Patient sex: M
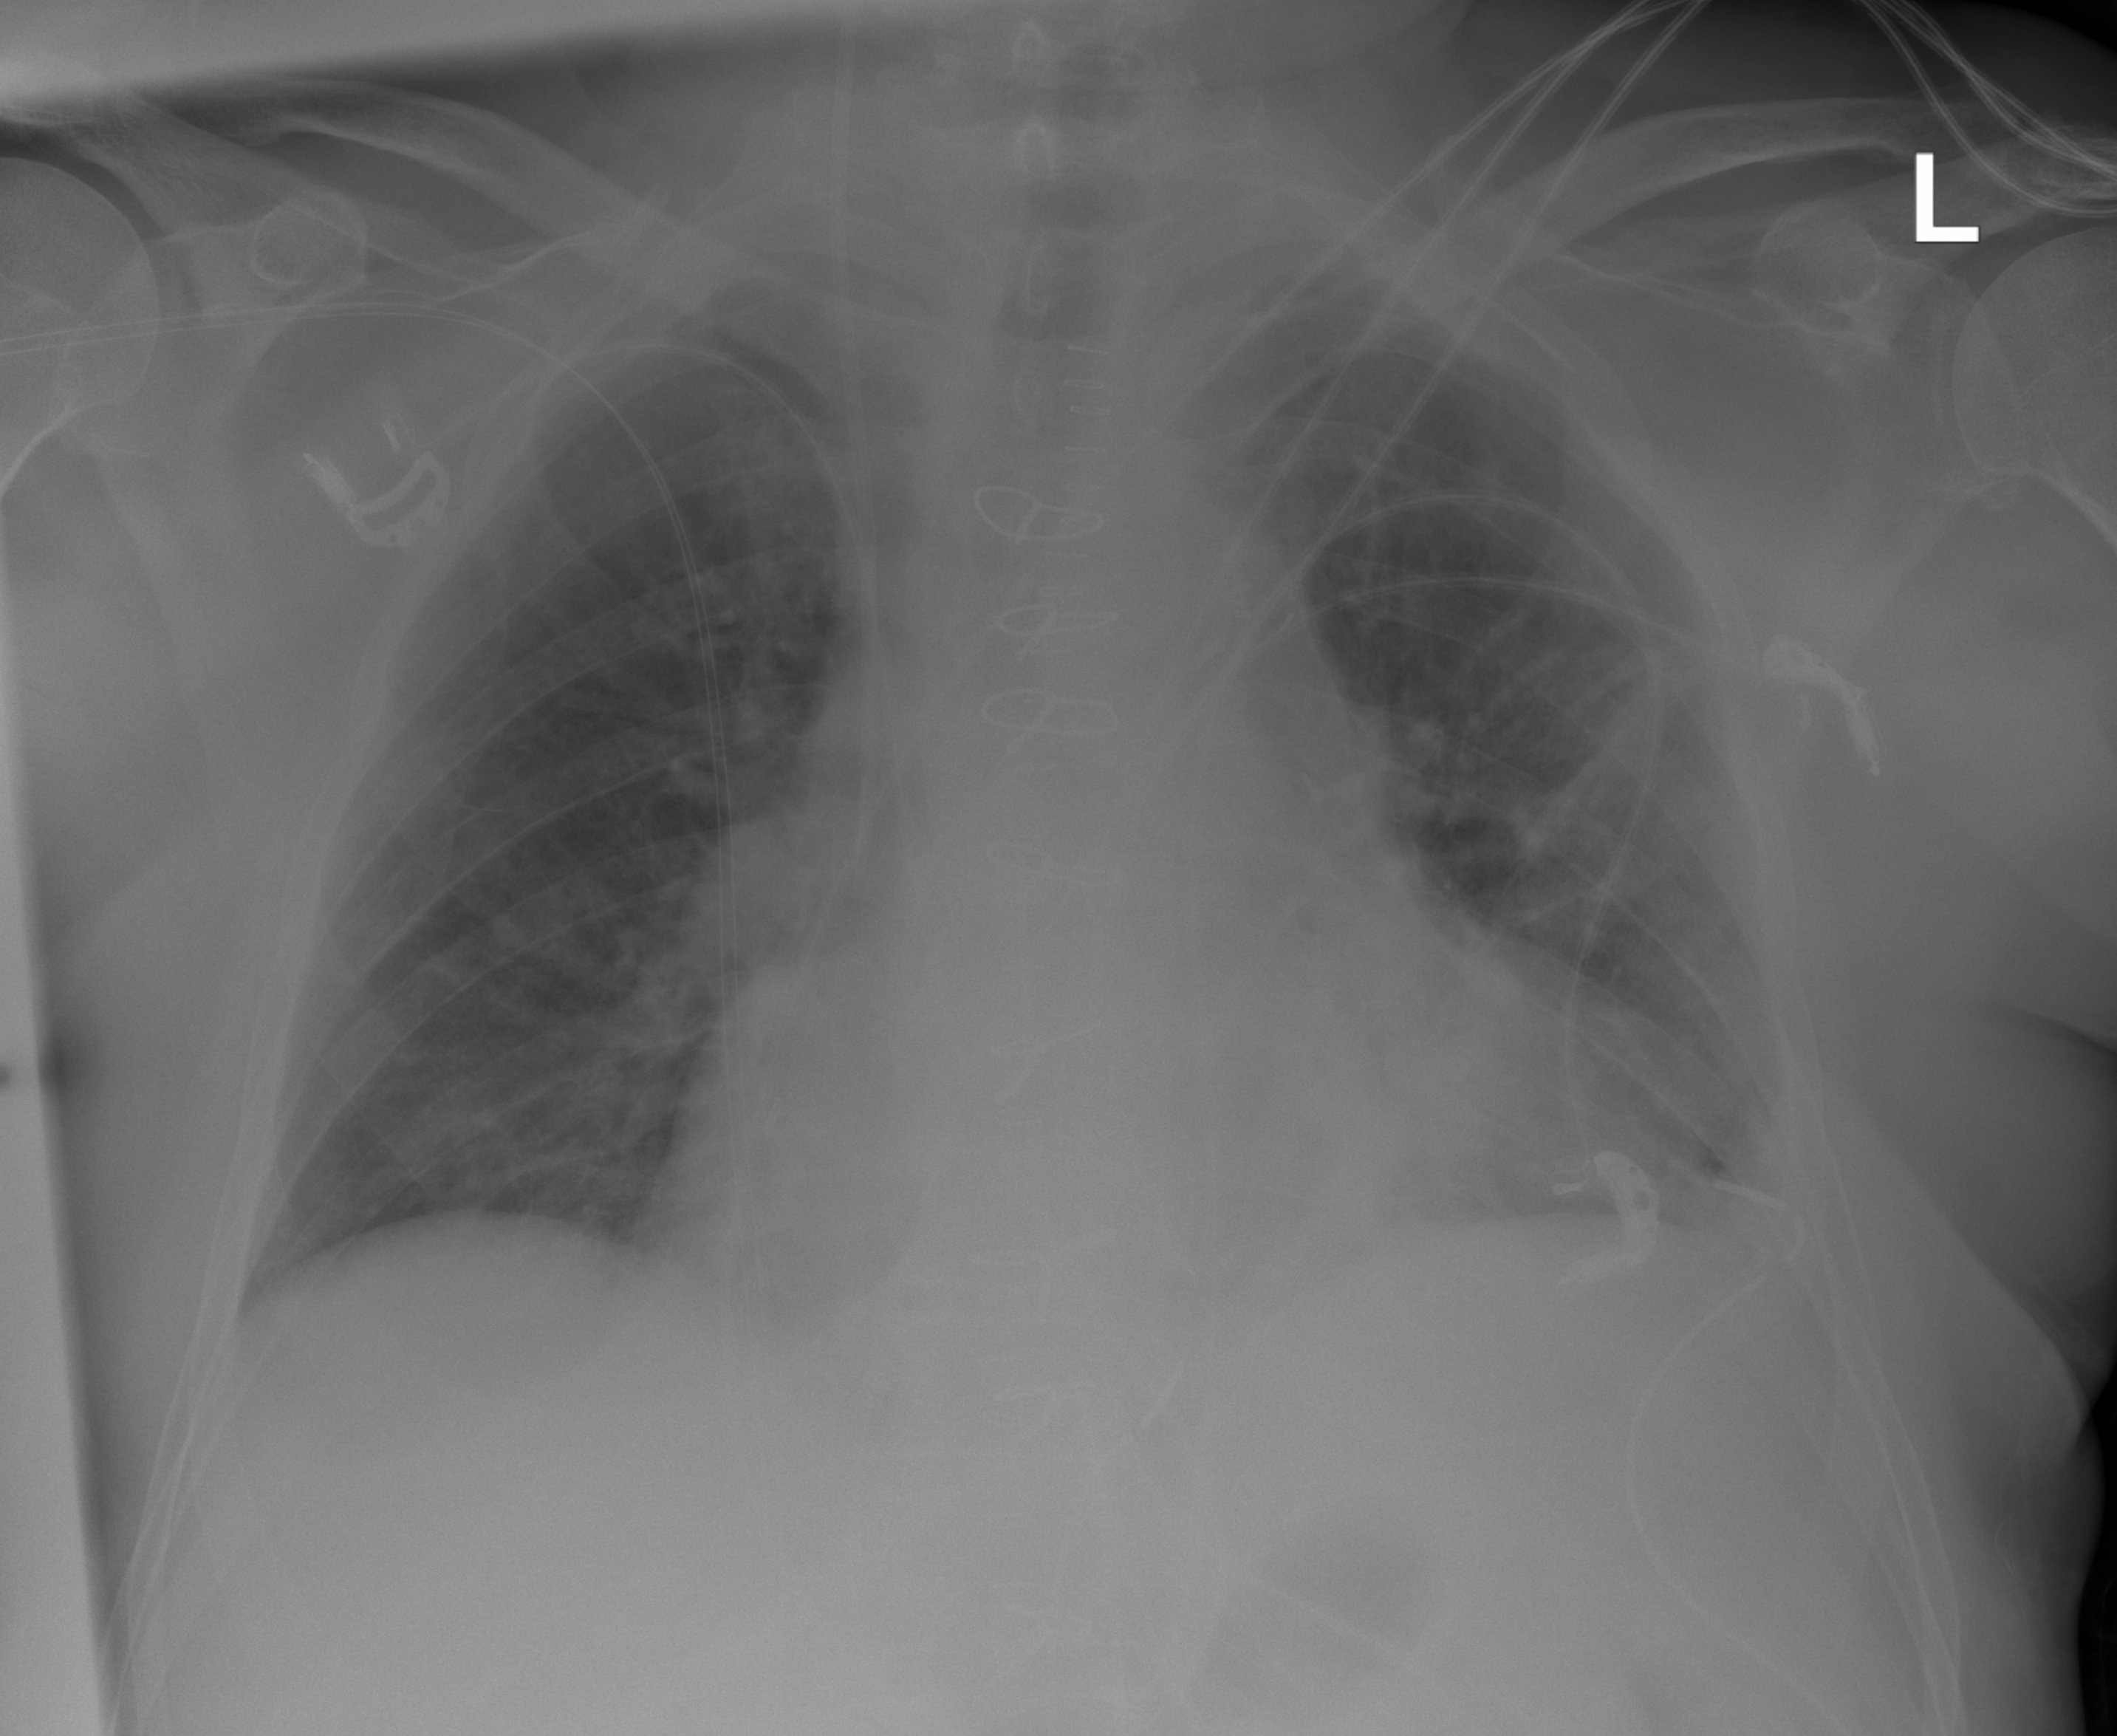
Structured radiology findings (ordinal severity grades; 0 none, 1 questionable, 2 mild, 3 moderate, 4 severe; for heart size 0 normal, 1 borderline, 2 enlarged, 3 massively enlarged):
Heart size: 2
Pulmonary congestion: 2
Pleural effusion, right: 0
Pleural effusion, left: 2
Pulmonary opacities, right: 2
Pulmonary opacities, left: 2
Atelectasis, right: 0
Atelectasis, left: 2